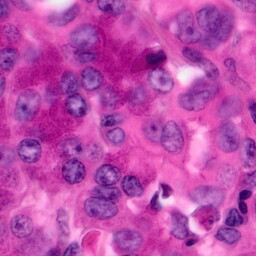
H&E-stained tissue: Pancreatic